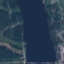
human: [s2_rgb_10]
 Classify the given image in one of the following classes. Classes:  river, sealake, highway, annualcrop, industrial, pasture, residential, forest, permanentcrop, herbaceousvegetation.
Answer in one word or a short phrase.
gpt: River